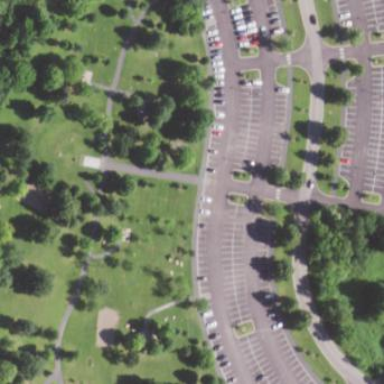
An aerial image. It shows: Picnic site for tourists.